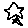
Label: star